Field crop: tomato
Growth stage: 1
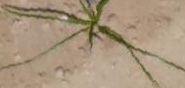
Species: cyperus